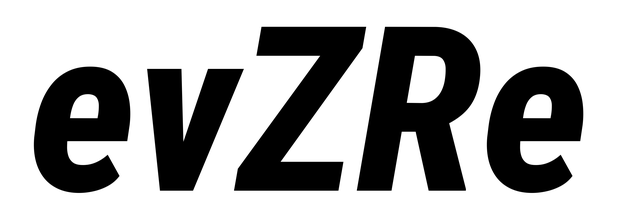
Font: Roboto-Italic_Condensed_ExtraBold_Italic